Question: I have a collection of objects that I group with a L2O linq query.
The results of that query are as follows:

Now, I want to transform this query into a query that returns
The only thing I got until now is the following:
'''
var orderStuff = from i in collection
group i by i.Letter;
'''
But I am having a real hard time to expand on this.
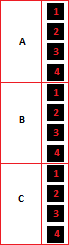
Answer: Your query returns a set of 'IGrouping<String, int>'. This type has a 'Key' property with the group's label, and inherits 'IEnumerable<int>' containing the items in the group.
You want to select the 'Max()' of each group.
For example:
'''
var orderStuff = from i in collection
group i by i.Letter into g
select new { Letter = g.Key, Max = g.Max() };
'''